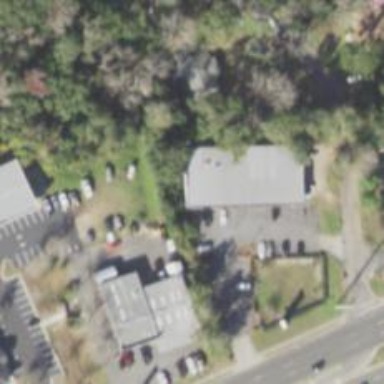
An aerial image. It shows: Veterinary facility.